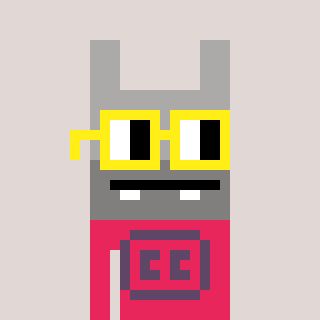
a pixel art character with square yellow glasses, a rabbit-shaped head and a redpinkish-colored body on a warm background